Question: i have to implement data structures that support abstract Numbers
Collection is a collection of numbers
sorted is a sorted collection
list is a list collection of numbers (include duplicates)
set is a collection of numbers without dup.
Linked and Array are the format of the saved data (linked meaning diffuse in the heap and array meaning a contious amount of memory)
then there are combinations of classes (a list that is array called arraylist and etc. in the picture)
a simple uml:

each of the last four combinatios (last row in the pic) need to implement a method call sorted that make a sorted copy of their own (return Sorted type). i thought to make 4 new classes that are inheritance from sorted and the classes in the last row (for ex. an ArrayListSorted class that inheritance from Sorted class and ArrayList class) but then i have the diamond problem (in the same ex. Sorted and ArrayList are both Collection offspring)
any better idea for disign?
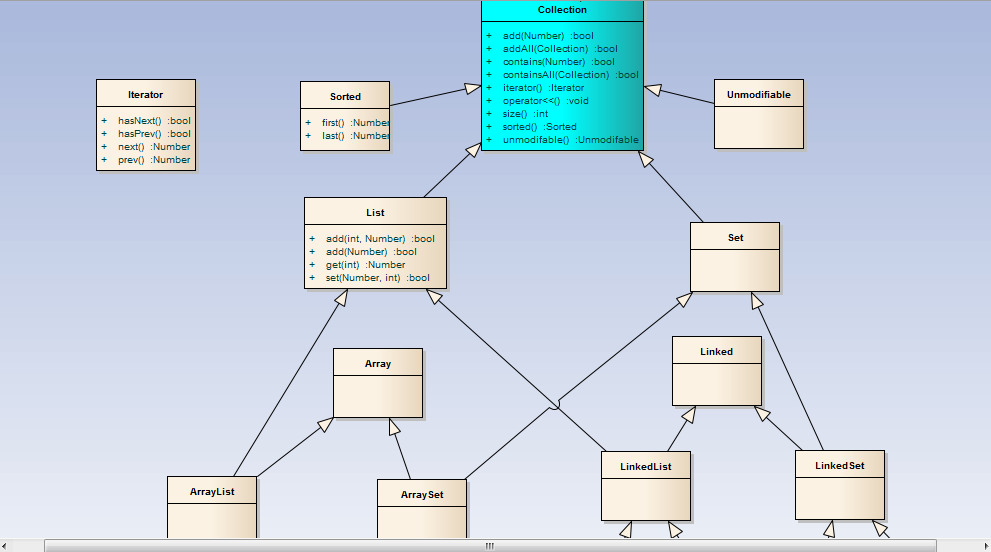
Answer: In C++ the diamond problem can be solved by using virtual public inheritance. With virtual public inheritance the base class is inherited only once:
'''
class A {...};
class B : virtual public A {...};
class C : virtual public A {...};
class D : public B, public C {...};
'''